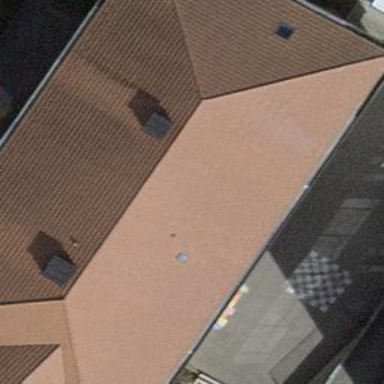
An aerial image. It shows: School building.